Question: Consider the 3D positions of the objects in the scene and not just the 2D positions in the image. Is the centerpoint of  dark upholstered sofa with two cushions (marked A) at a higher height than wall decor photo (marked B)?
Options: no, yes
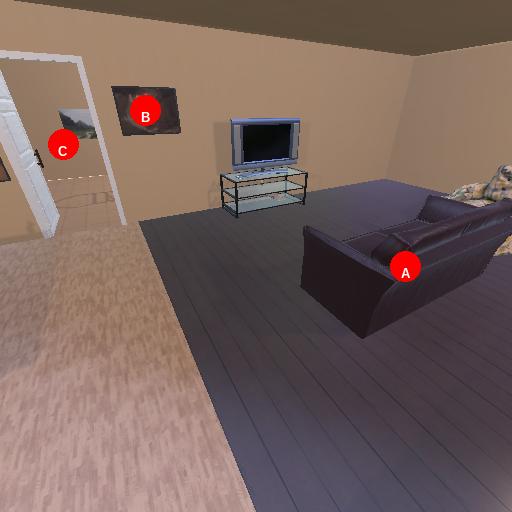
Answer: no